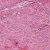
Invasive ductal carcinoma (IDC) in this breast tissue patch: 0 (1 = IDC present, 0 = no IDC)